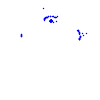
Particle: proton